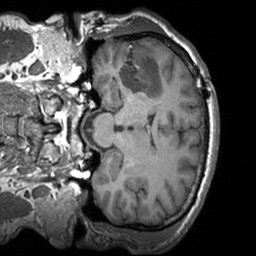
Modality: T1w
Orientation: coronal
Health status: ill
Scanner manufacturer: siemens
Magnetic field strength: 3 T
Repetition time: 1.7 s
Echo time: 0.00254 s